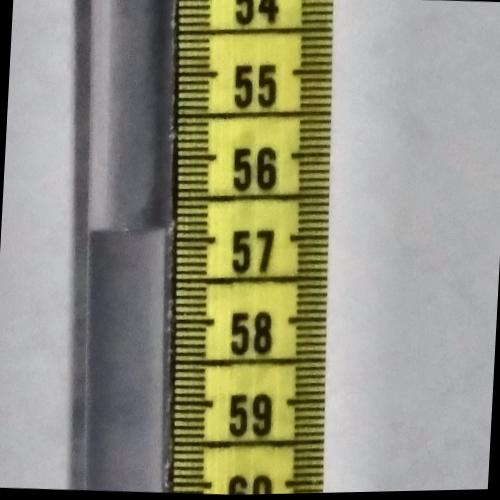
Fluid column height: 56.8 cm